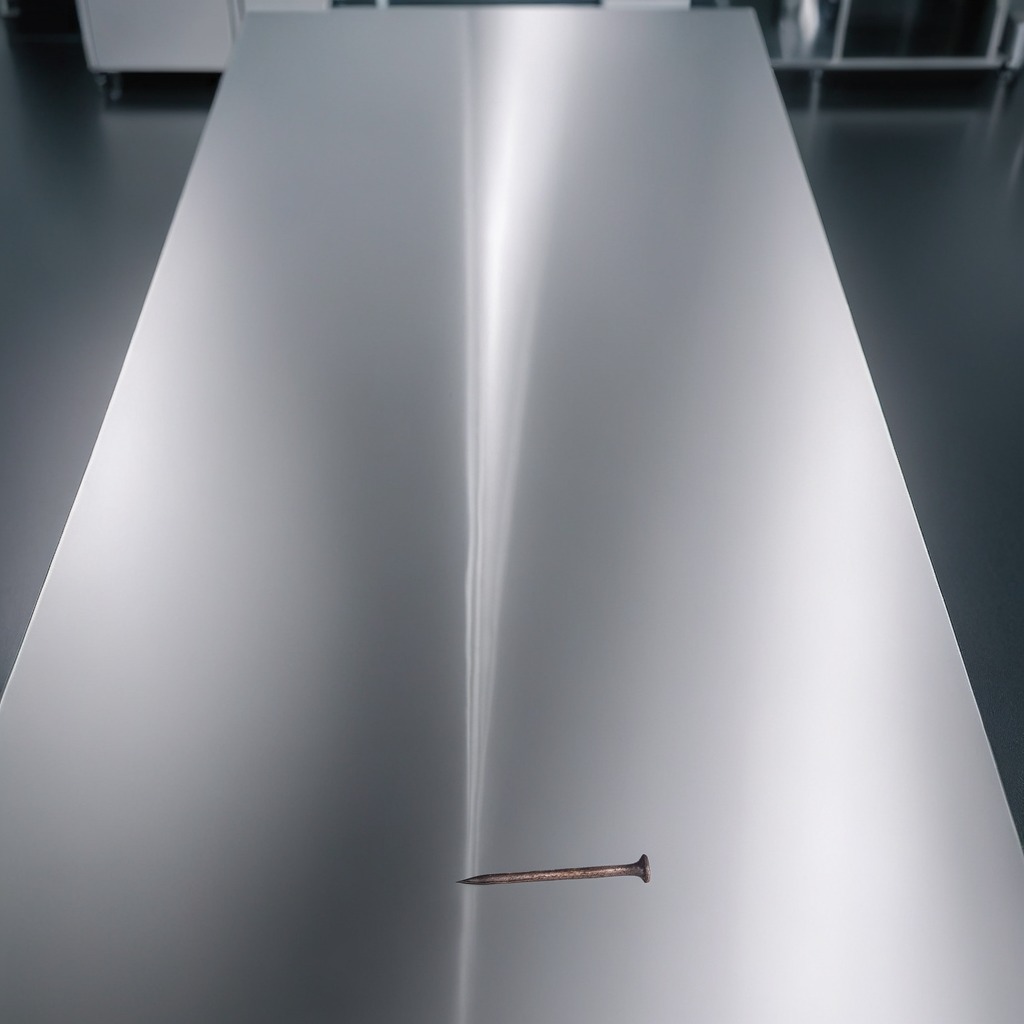
An iron nail is lying on the stainless steel table.